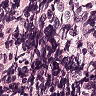
Metastatic tissue present: no